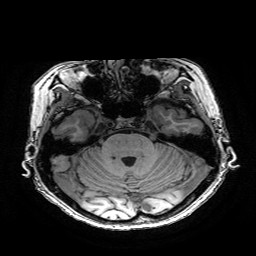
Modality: T1w
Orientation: coronal
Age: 64
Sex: female
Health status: healthy
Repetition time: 2.53 s
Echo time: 0.0034 s